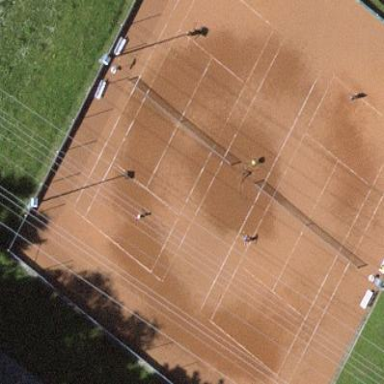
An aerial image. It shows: Tennis court in leisure pitch.